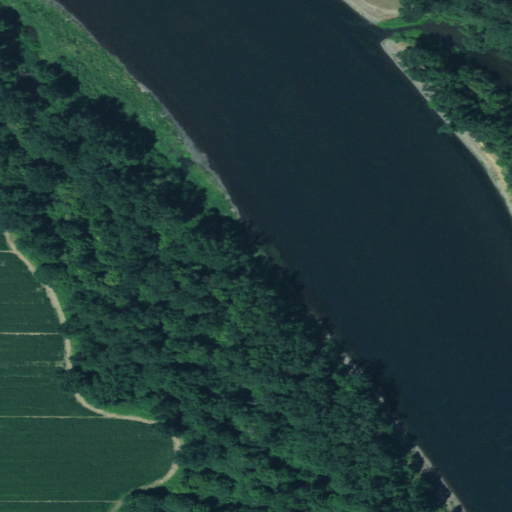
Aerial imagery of bar in Oregon named Allison Bar containing woody wetlands, open water, cultivated crops, herbaceous wetlands, evergreen forest, pasture, barren land, and shrub